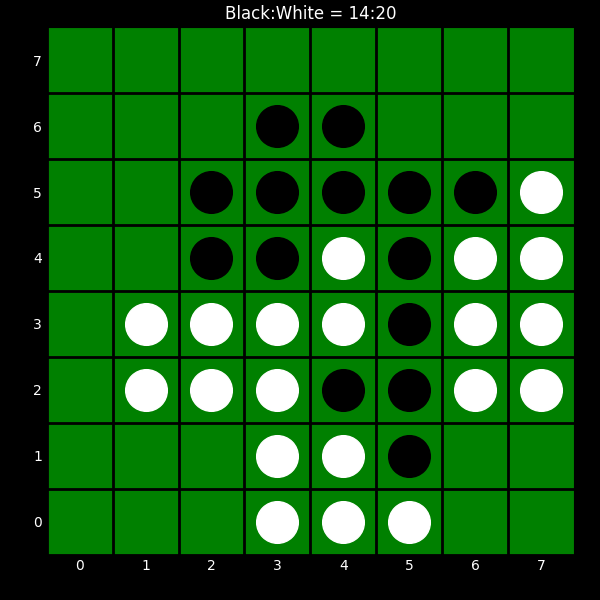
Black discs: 14
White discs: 20